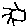
Label: sun